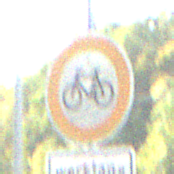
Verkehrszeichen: VerbotRadverkehr
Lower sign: ZeitangabenMitBeschraenkungAufWochentage7
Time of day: MorningAfternoon
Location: Outdoor (Suburban)
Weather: Clear
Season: NotSpecified
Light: Natural